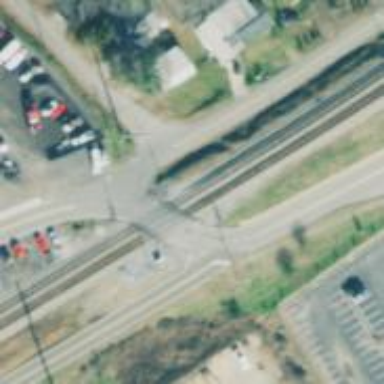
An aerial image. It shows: Level crossing with lights at railway intersection.